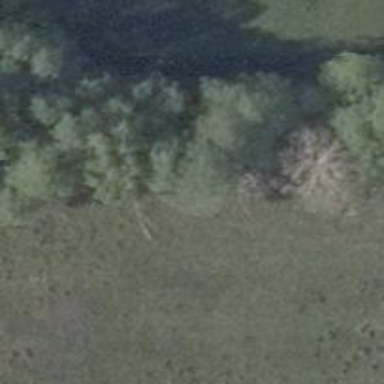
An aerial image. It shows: Row of trees in natural setting.